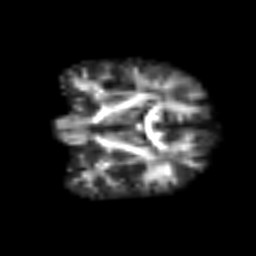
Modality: FA
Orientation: coronal
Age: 39
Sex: female
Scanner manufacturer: siemens
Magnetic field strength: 3 T
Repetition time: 3.2 s
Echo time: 0.081 s